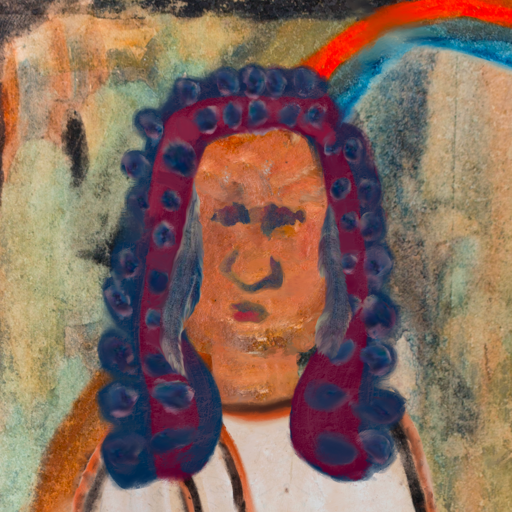
Background: Childish, Head And Neck Front: Boggyland, Face Front: In_The_Sun, Bust: Roy_Bahadur, Hair Front: Hill_Girl, Head Accessory: Blank, Second Necklace: Blank, Necklace: Blank, Baby: Blank